Question: I am tyring to install torchlight on laravel using these docs <URL>
I have gotten to the blade component part
'''
<x-torchlight-code language='php'>
echo "Hello World!";
</x-torchlight-code>
<pre><x-torchlight-code language='php'>
echo "Hello World!";
</x-torchlight-code></pre>
'''
I am getting this error
<URL>

I saw on a post that my guzzle might be outdated, and I tried to update it but doesn't seem to work still.
Any ideas on what else might be the issue?
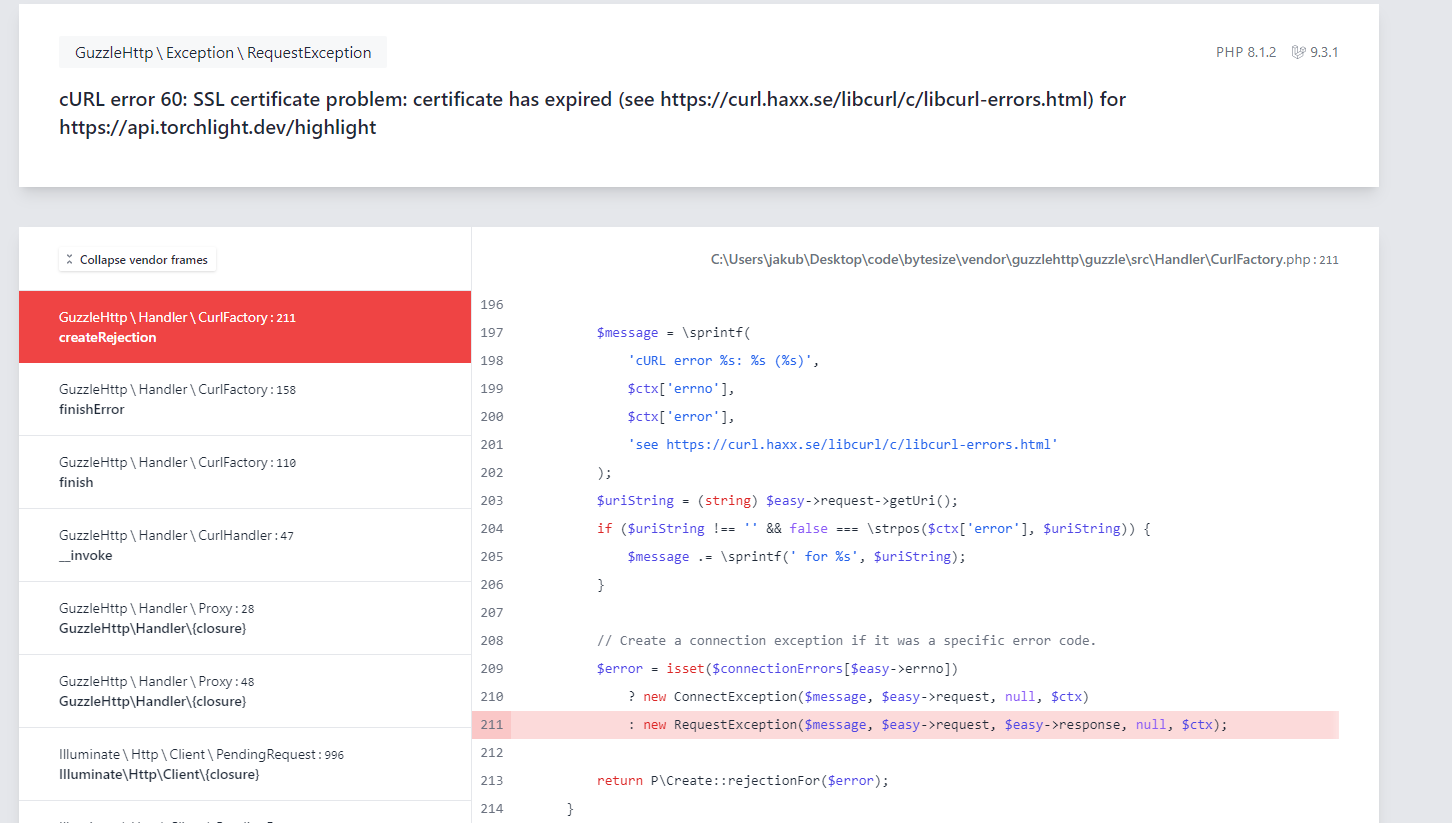
Answer: Issue is resolved, I had to download this file <URL> and put it in the 'php/extra/ssl' folder
Then in the php.ini file to find the 'curl.cainfo' and update the path
Now it all works :D